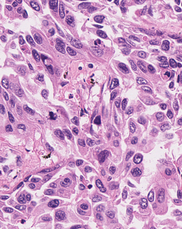
Tumor epithelial tissue: yes
Tumor-associated stroma tissue: no
Normal tissue: no